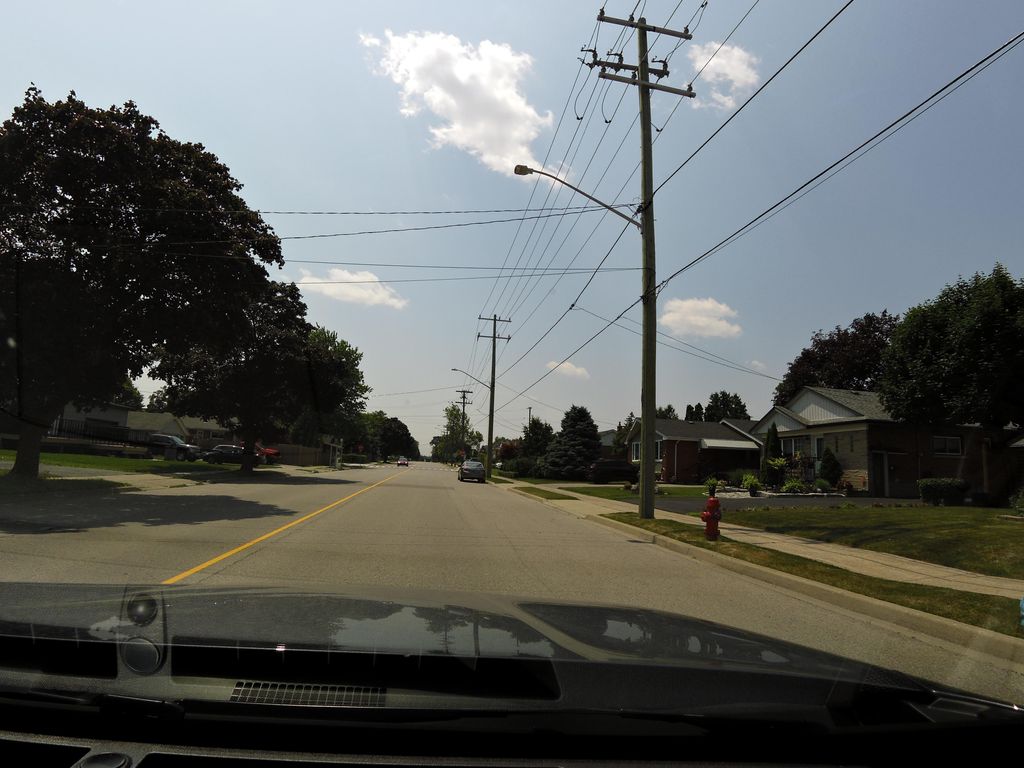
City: hamilton